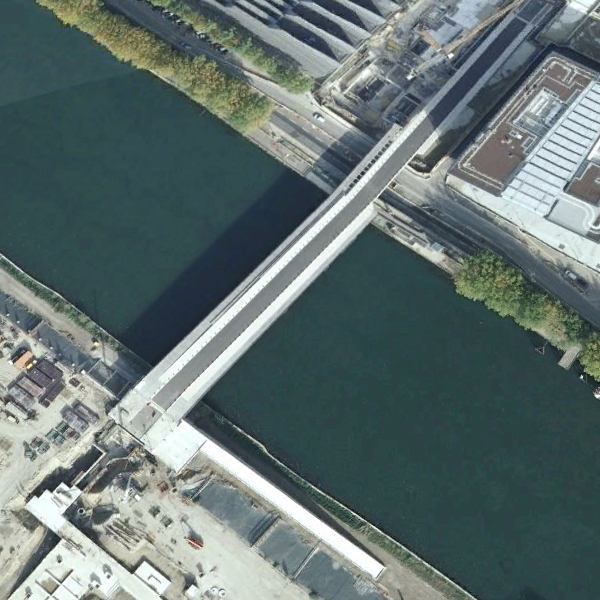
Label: Bridge